Brain MRI, t1w sequence, axial 2D slice.
Patient: age 40, sex F, weight 78 kg, height 1.78 m
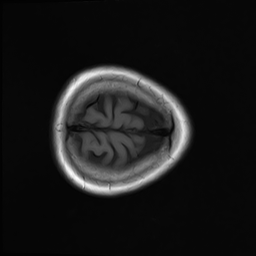